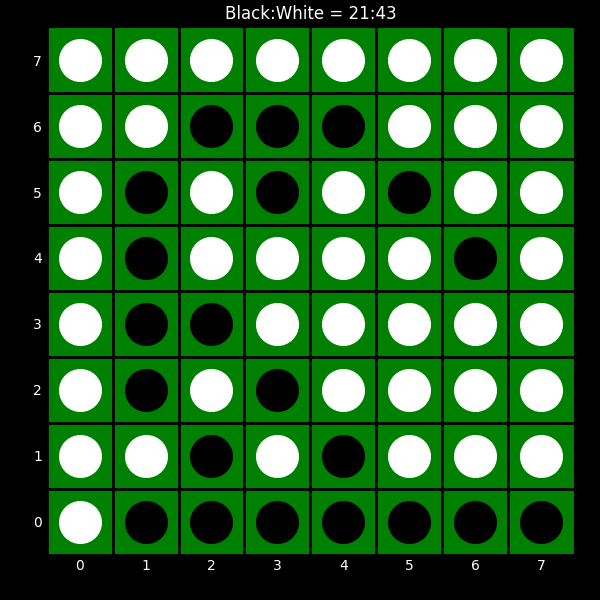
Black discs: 21
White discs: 43